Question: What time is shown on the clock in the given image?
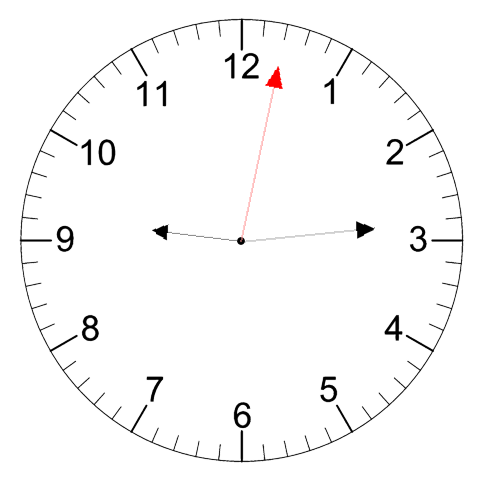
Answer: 09:14:02